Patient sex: M
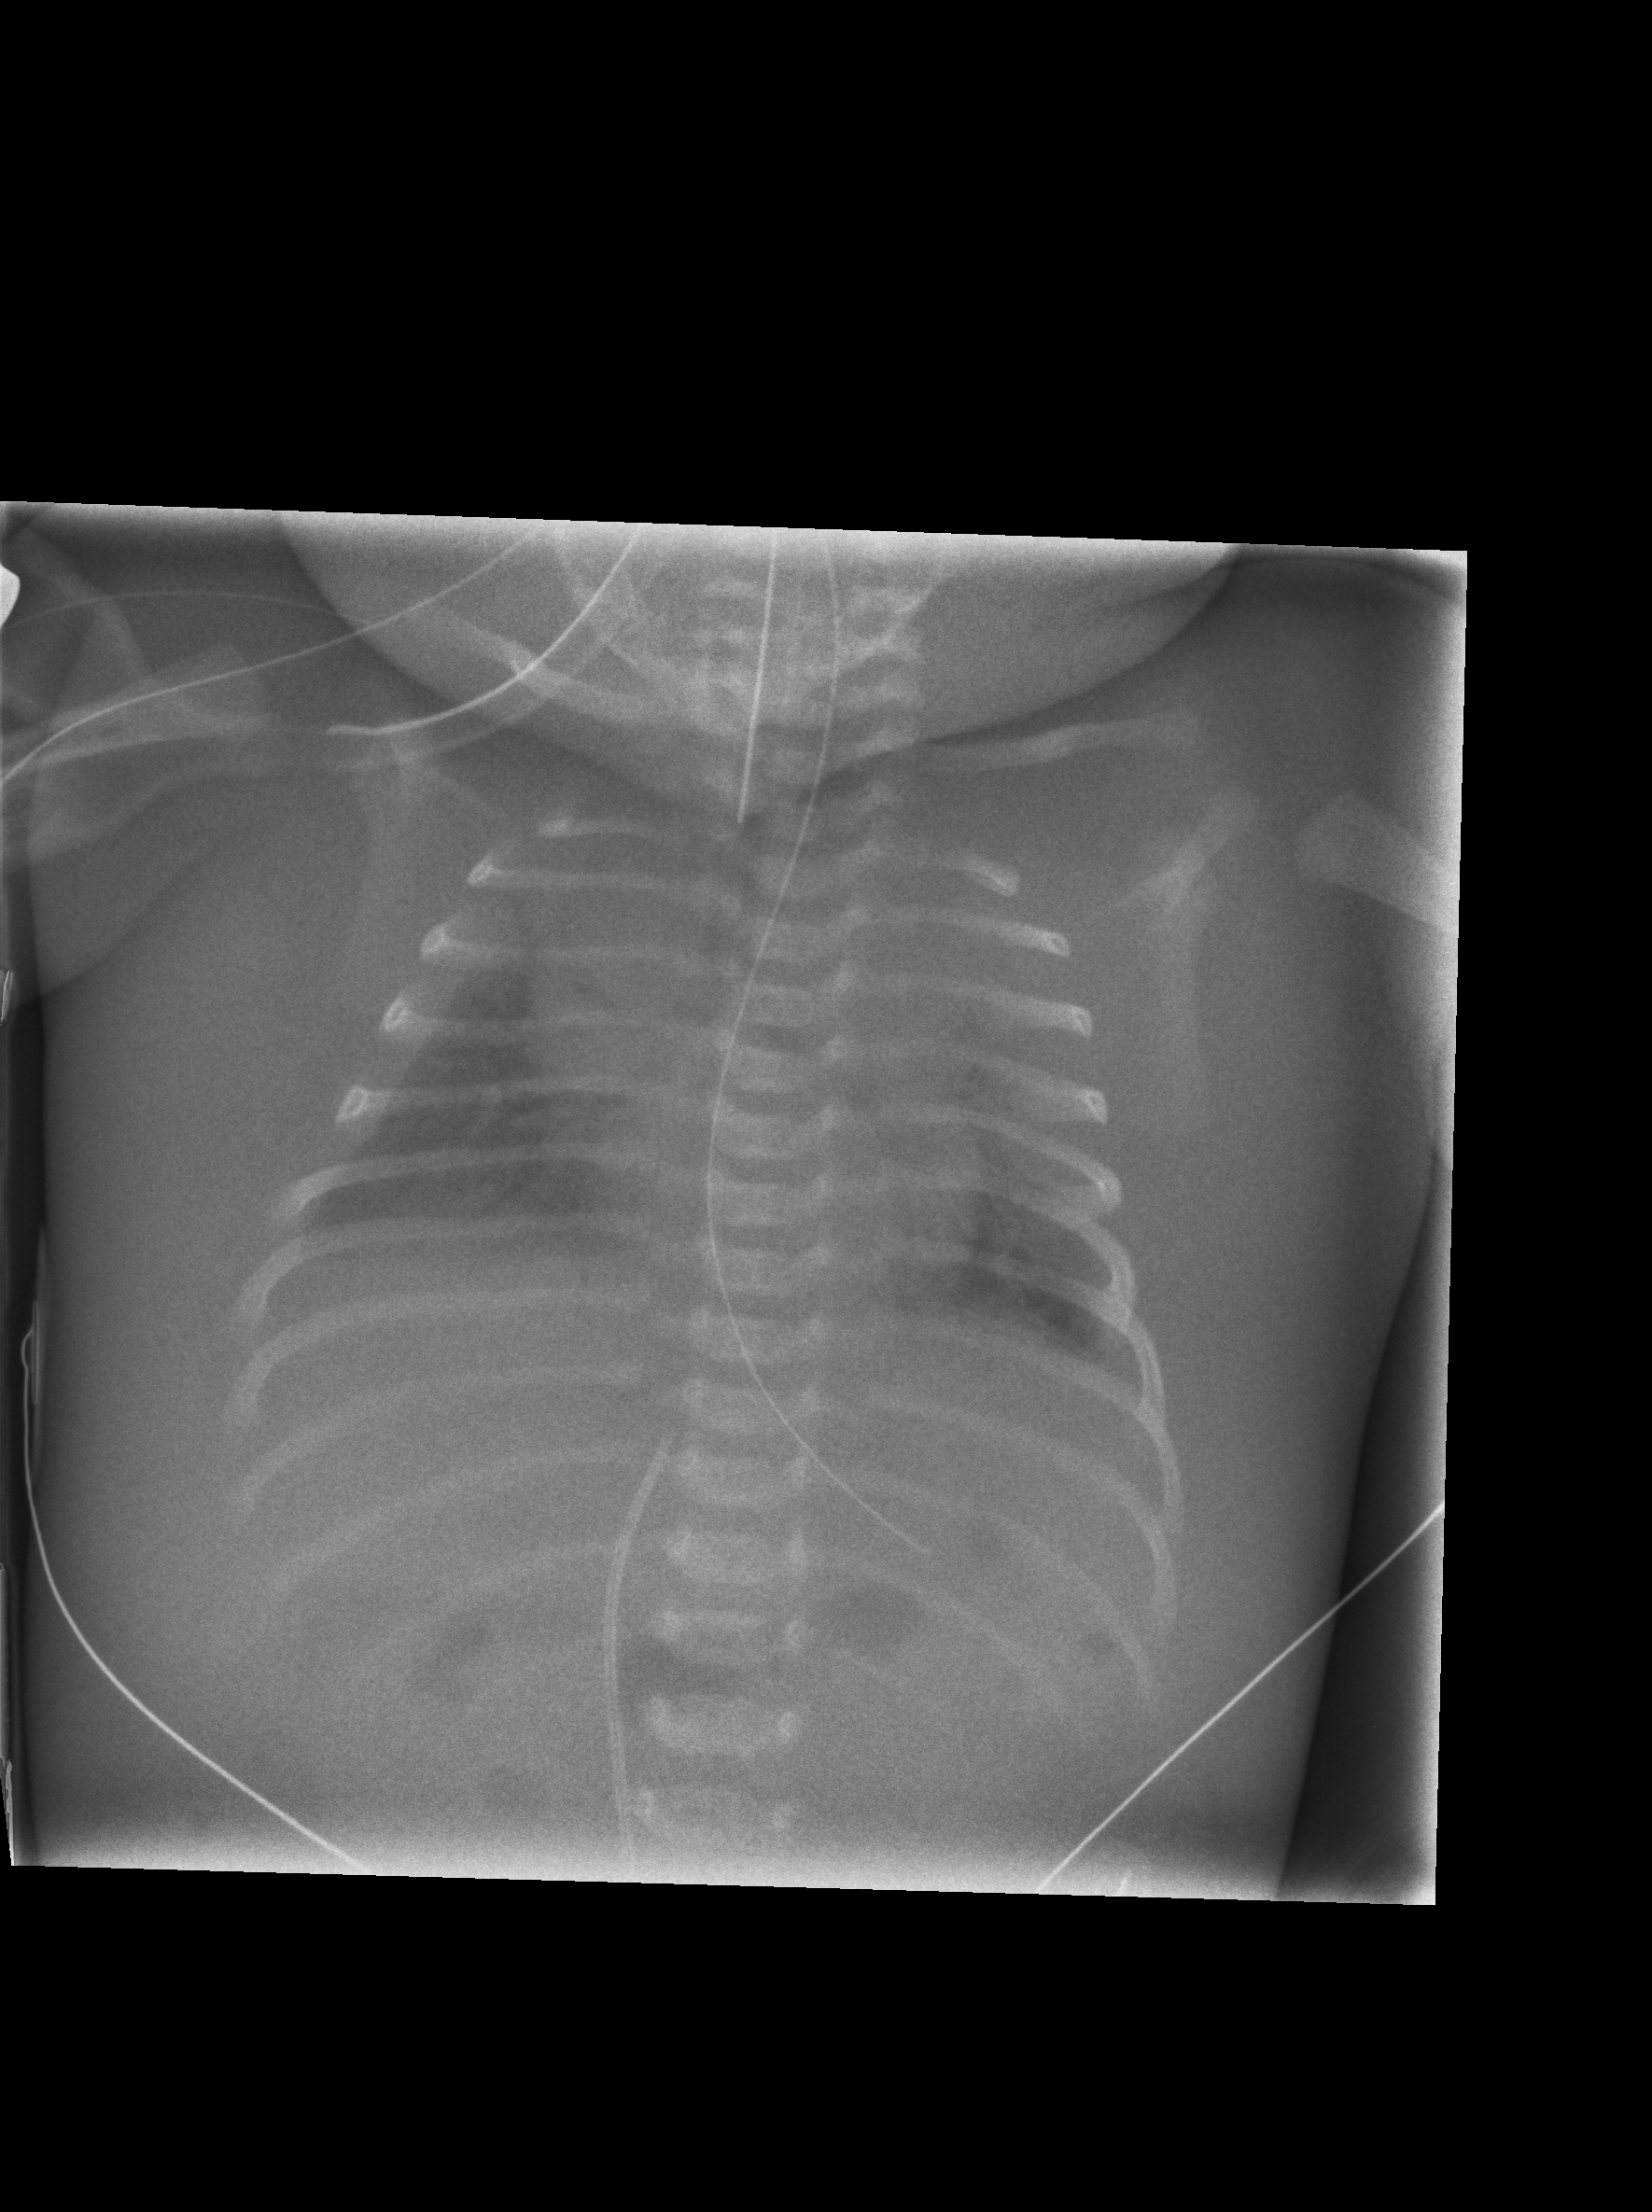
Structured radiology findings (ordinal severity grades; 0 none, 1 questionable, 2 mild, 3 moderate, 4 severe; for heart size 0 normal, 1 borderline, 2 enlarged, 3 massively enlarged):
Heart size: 0
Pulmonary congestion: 0
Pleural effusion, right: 0
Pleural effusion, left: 0
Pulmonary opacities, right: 2
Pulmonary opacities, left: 2
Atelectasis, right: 2
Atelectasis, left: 2